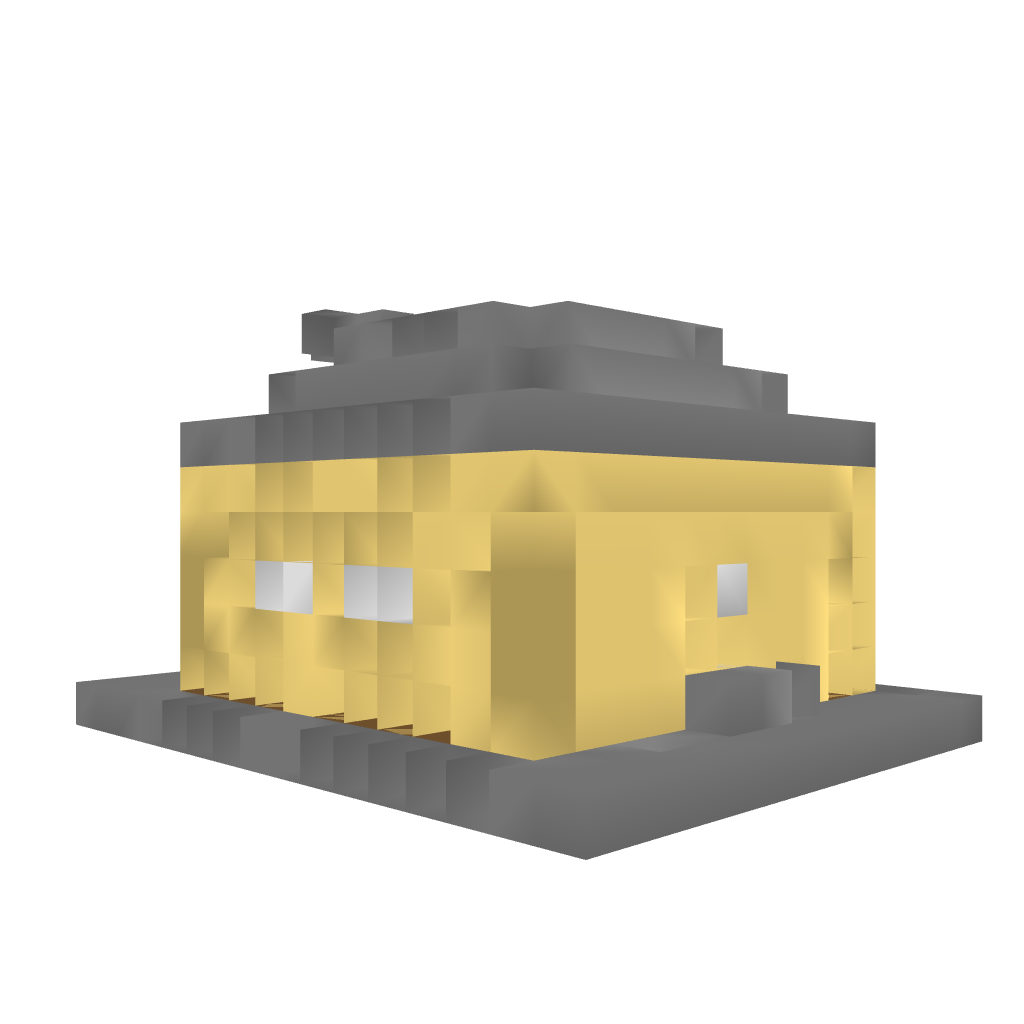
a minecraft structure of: Small Desert House bad low quality